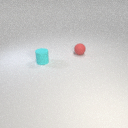
small cyan rubber cylinder to the left of small red rubber sphere